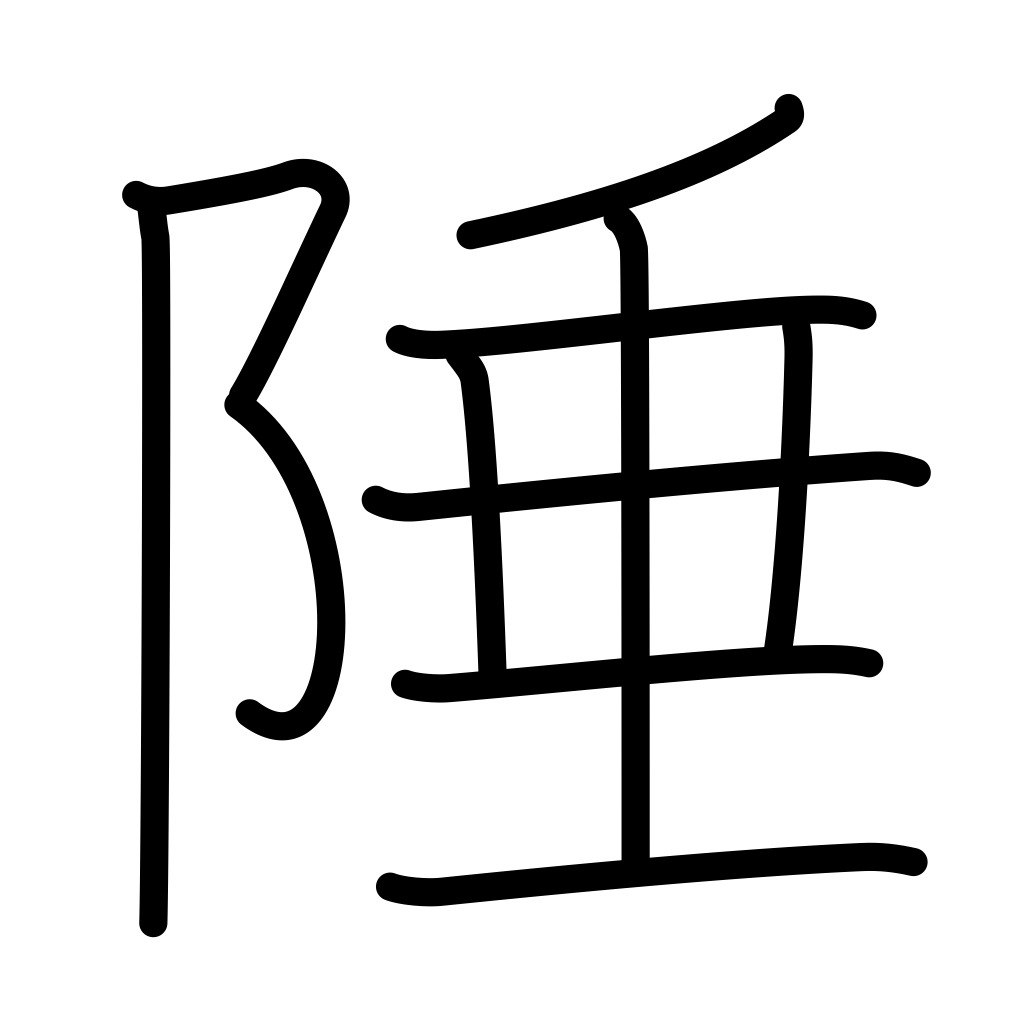
Meaning: boundary